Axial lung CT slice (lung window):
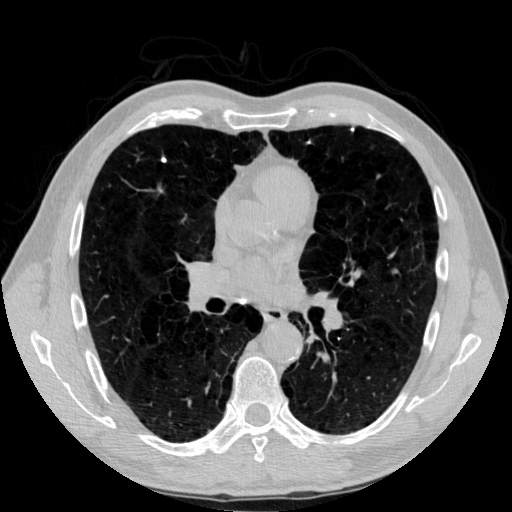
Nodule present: no